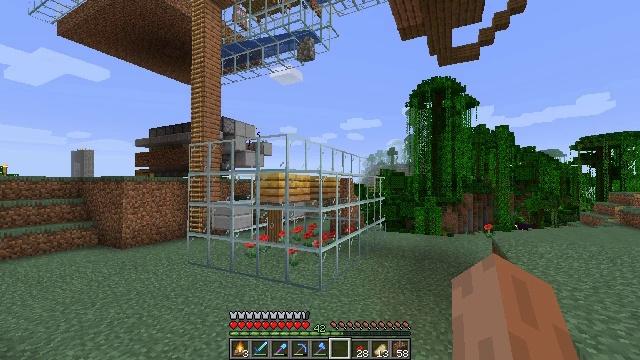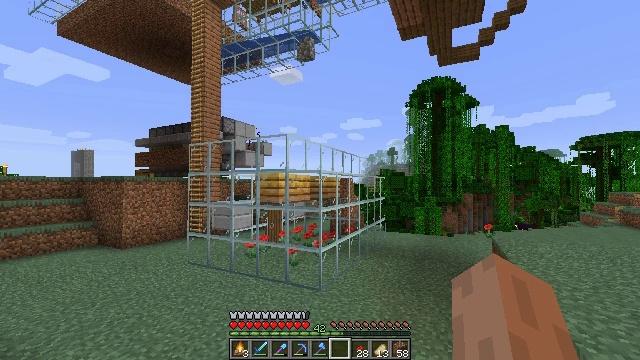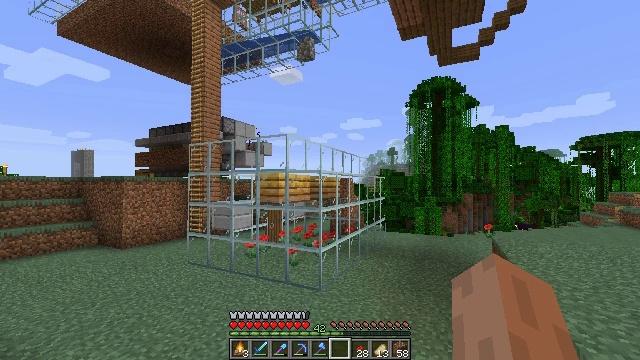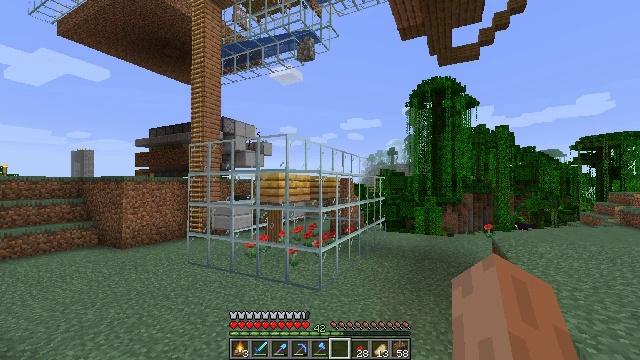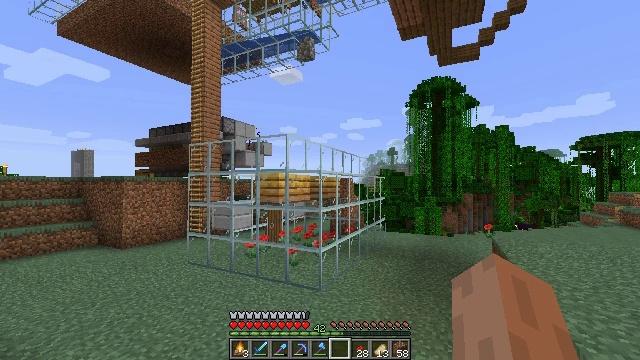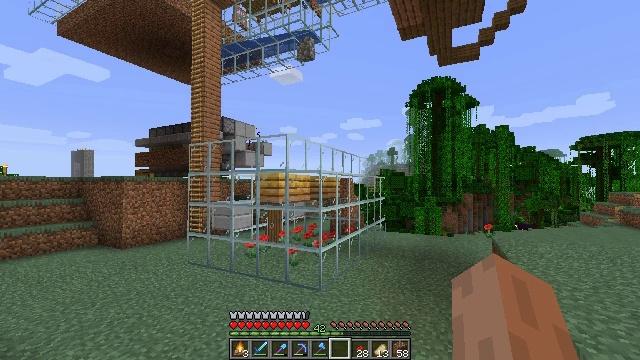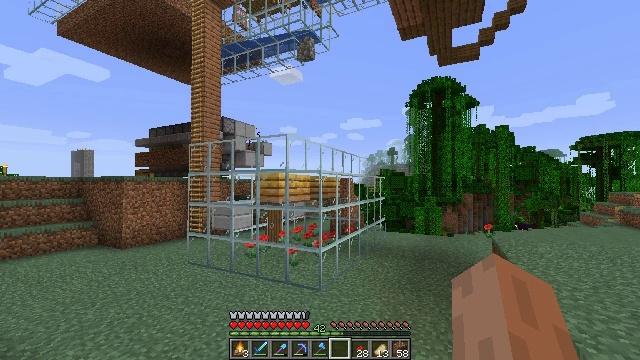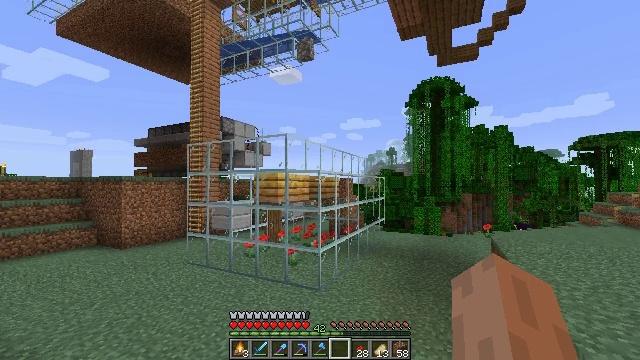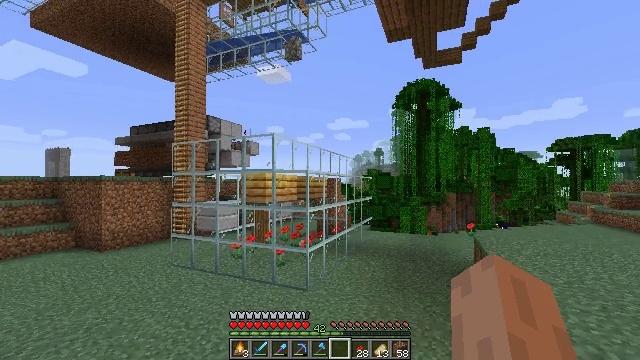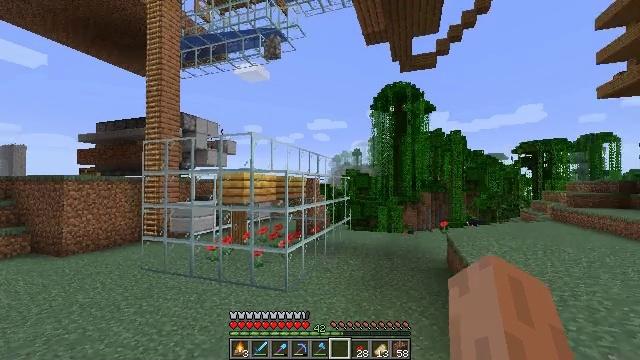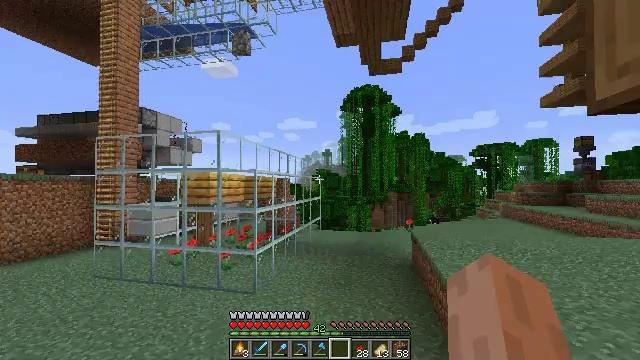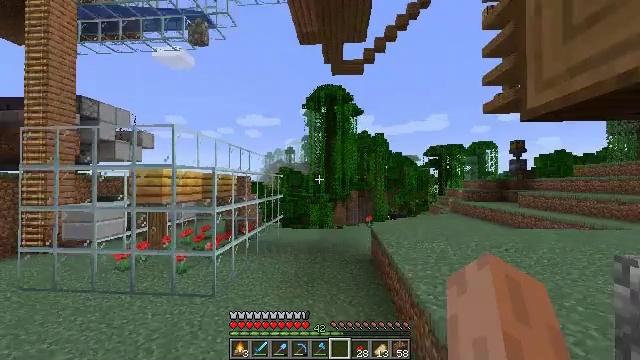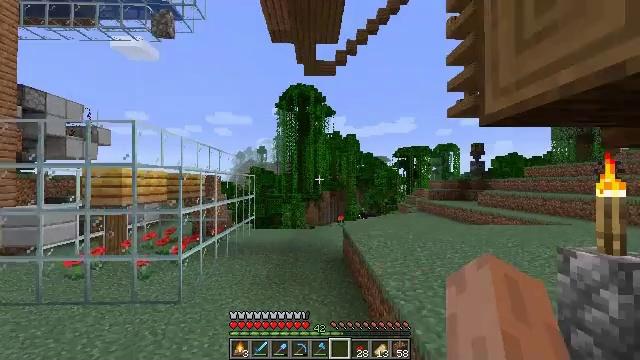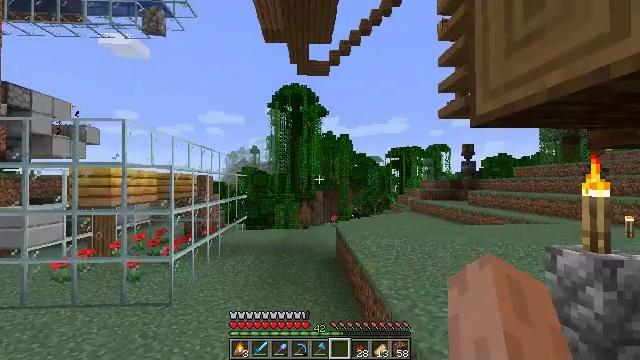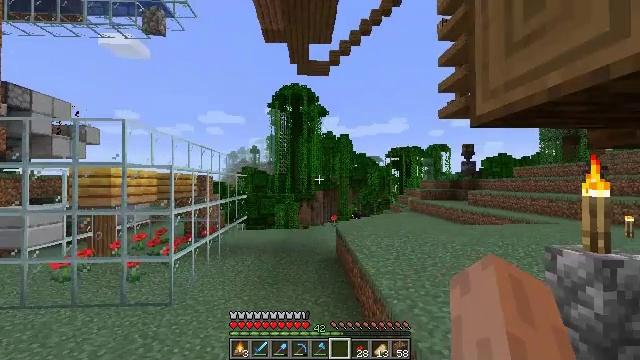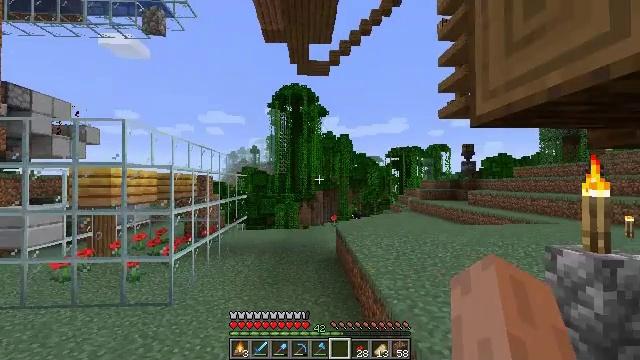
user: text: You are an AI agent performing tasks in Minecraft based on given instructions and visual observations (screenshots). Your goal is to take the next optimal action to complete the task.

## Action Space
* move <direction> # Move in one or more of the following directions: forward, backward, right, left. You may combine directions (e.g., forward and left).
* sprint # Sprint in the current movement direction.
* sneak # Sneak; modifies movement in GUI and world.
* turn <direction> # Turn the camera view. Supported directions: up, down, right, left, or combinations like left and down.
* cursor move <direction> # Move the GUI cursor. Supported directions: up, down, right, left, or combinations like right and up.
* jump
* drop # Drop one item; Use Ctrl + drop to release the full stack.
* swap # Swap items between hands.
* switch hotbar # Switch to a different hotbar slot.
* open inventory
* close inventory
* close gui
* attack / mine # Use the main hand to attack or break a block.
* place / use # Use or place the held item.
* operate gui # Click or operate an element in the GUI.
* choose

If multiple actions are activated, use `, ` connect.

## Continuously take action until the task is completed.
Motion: motion action
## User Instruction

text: Break the smooth stone slab to reuse it.
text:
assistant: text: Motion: no_op
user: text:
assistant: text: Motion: no_op
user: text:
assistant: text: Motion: no_op
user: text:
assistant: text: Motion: no_op
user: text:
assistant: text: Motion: no_op
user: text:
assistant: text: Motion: no_op
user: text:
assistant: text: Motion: no_op
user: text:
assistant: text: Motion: turn right
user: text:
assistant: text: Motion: turn right
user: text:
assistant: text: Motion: turn right
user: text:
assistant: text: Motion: turn right
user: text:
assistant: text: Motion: turn right
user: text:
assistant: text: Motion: turn right
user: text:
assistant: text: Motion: no_op
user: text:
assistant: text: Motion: no_op
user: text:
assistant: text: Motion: no_op
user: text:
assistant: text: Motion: turn right
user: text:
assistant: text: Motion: turn right
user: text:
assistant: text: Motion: no_op
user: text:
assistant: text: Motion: no_op
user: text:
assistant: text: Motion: no_op
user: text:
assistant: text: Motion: no_op
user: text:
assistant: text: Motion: no_op
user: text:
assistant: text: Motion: turn right and down
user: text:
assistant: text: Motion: move forward, turn right and down
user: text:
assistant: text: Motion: move forward, turn left and down
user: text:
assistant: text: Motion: move forward, turn left and down
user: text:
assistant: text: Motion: move forward
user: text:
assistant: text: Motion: move forward, sprint, turn right
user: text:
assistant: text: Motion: move forward, sprint, turn right